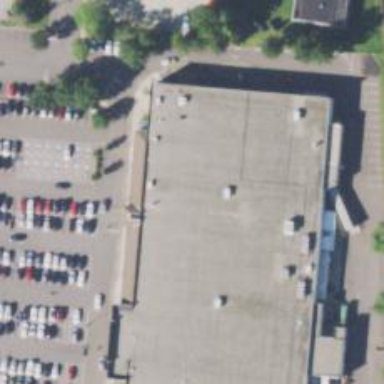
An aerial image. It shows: Supermarket.